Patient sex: M
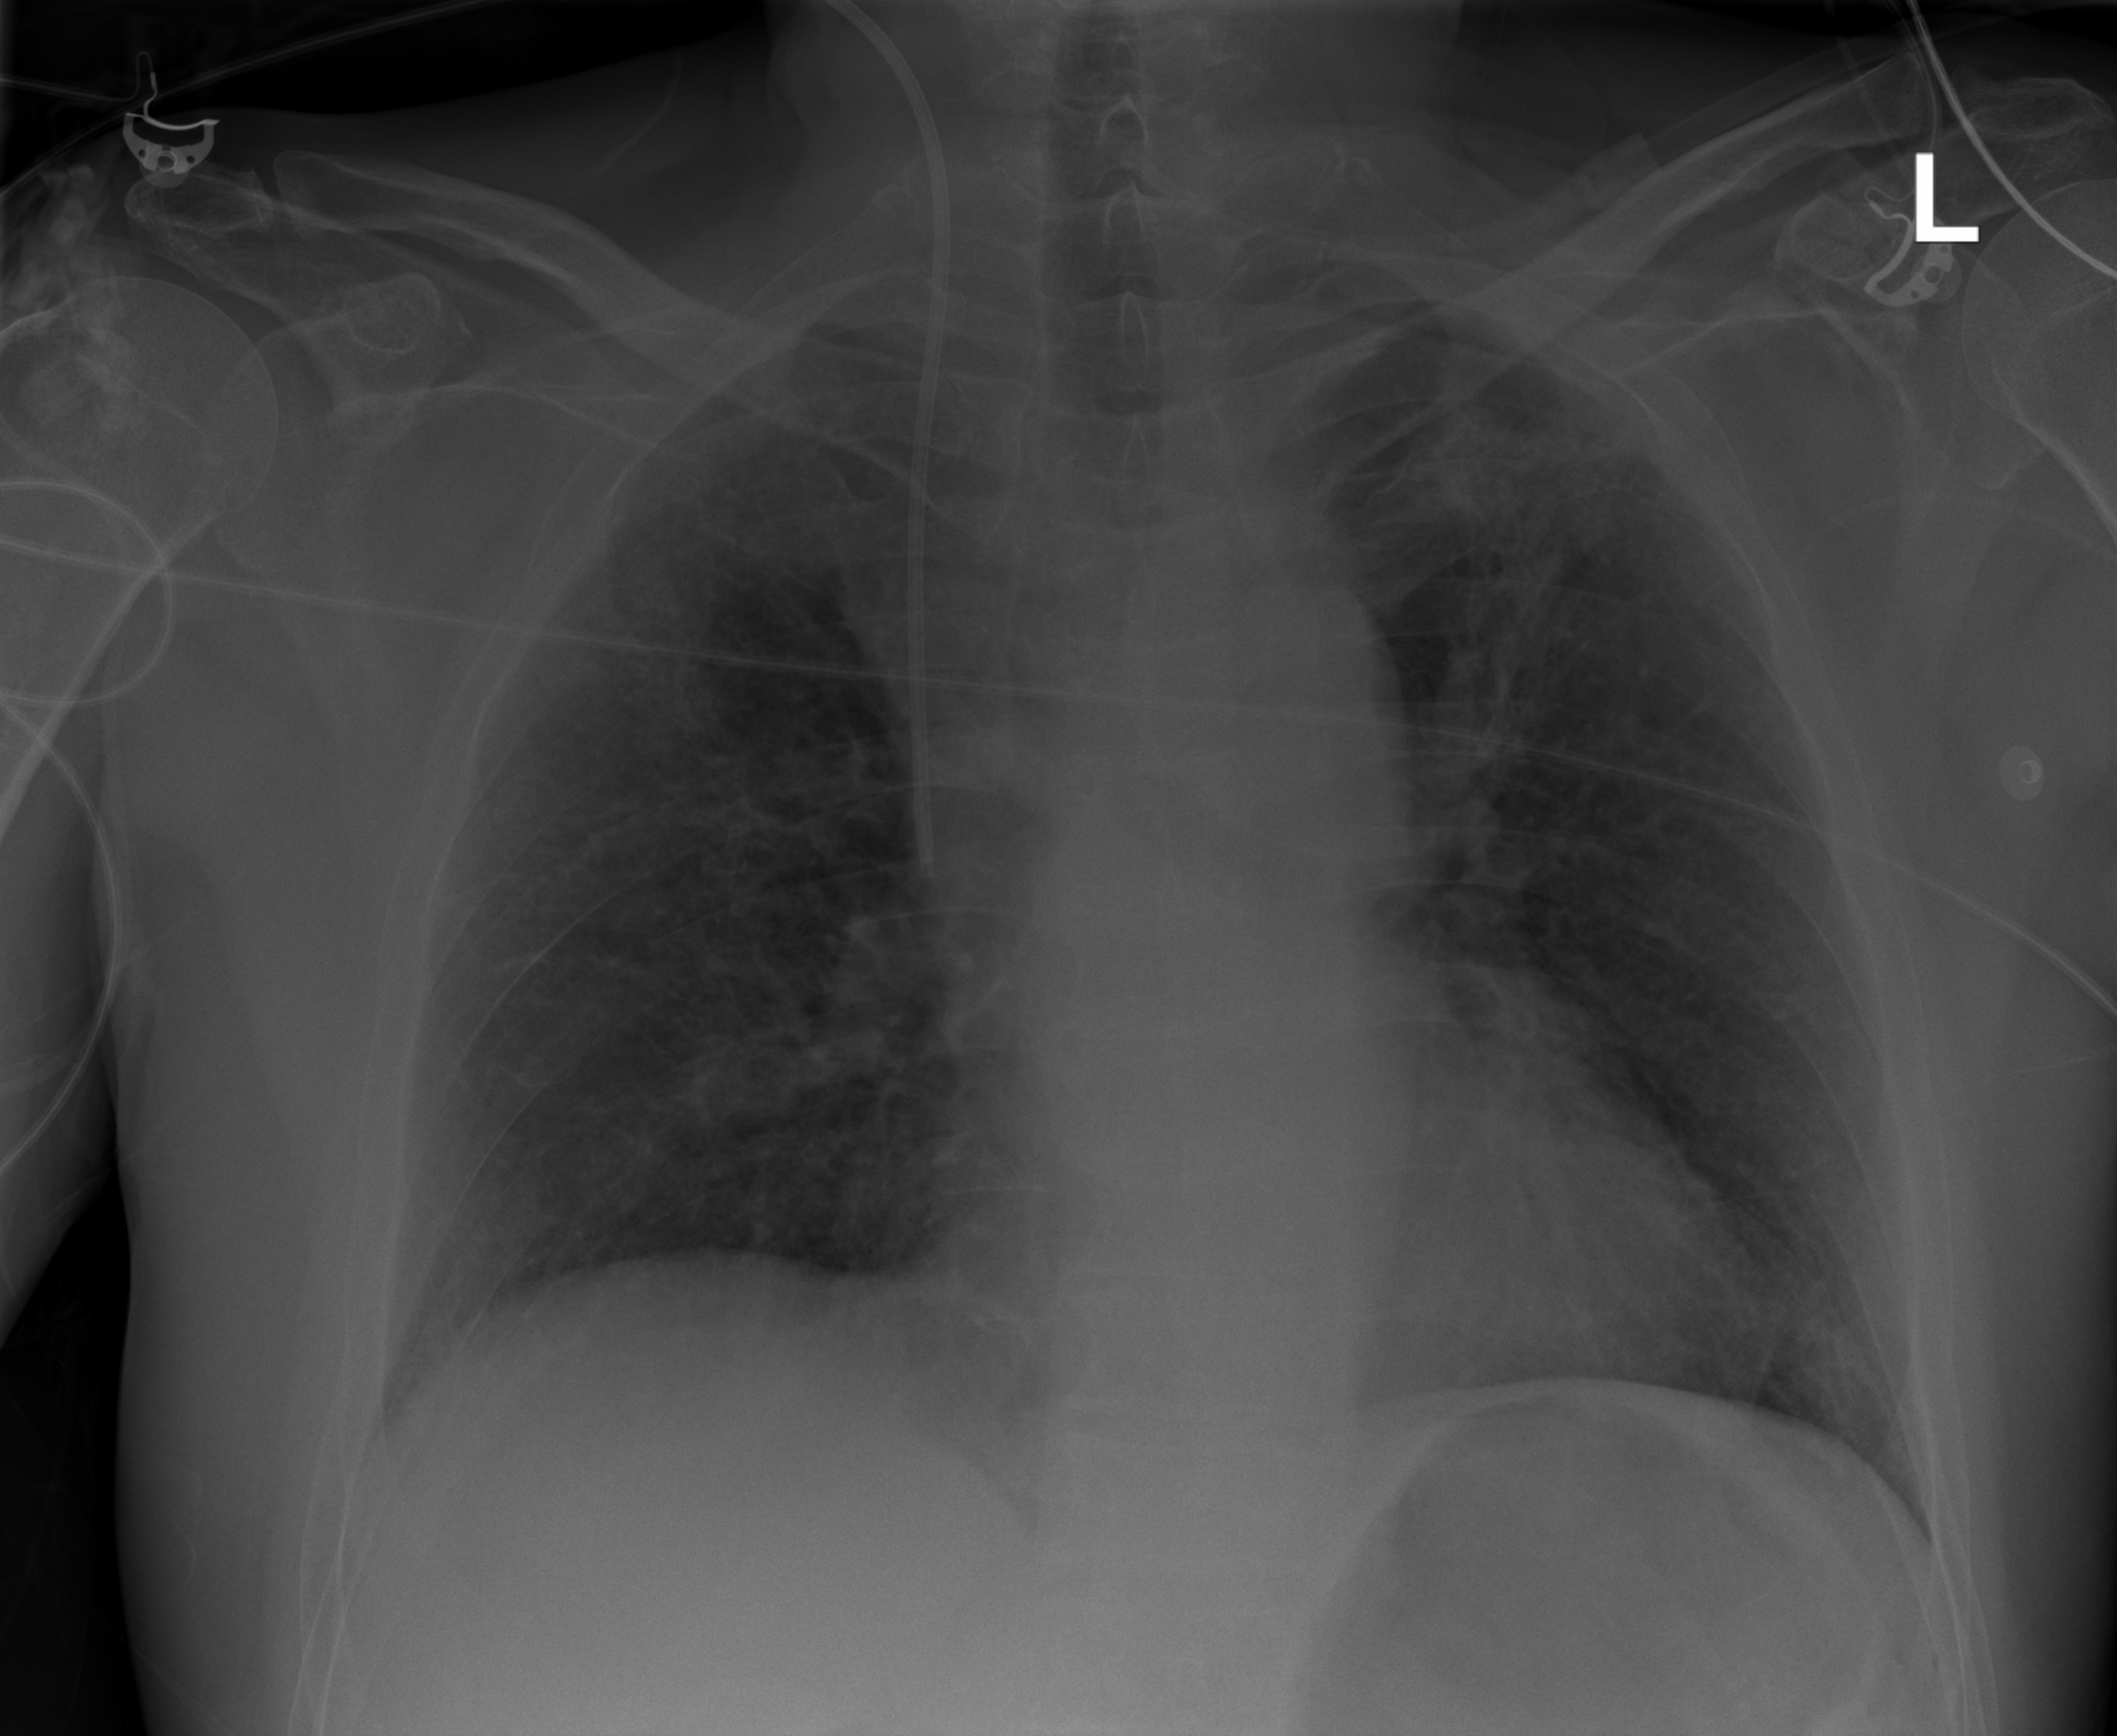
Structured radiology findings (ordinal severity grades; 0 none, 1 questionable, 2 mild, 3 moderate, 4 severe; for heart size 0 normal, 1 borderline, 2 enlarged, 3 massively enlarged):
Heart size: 0
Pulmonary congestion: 0
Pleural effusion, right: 0
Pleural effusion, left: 0
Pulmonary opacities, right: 2
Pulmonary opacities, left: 2
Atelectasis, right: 0
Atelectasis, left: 0